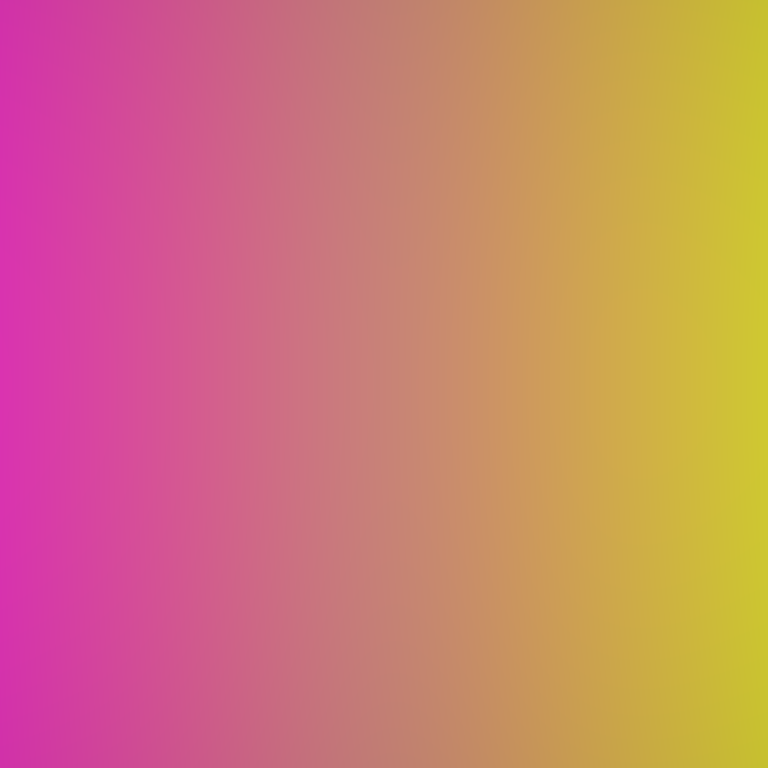
Abstract light effect, smooth gradient from vivid magenta to bright yellow, energetic atmosphere, soft blend, no room, no furniture, no objects.